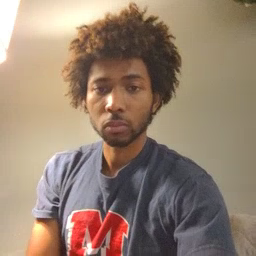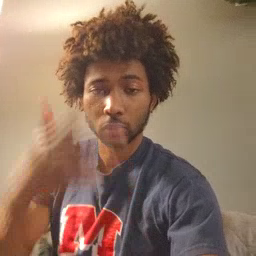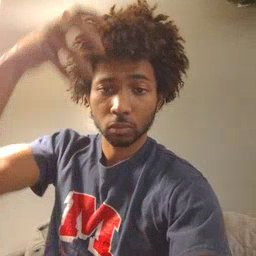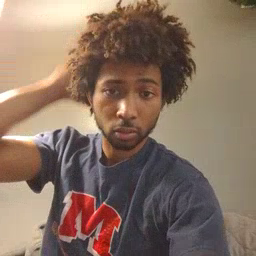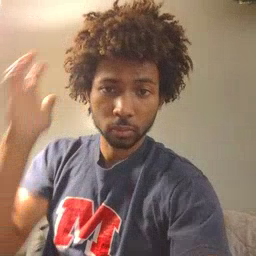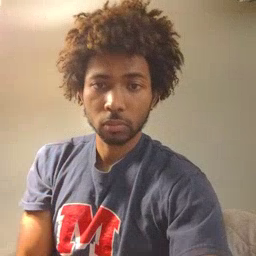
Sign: lion